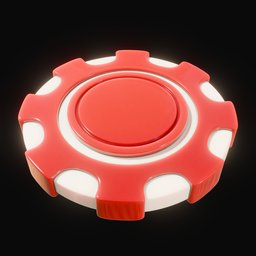
Label: decoration